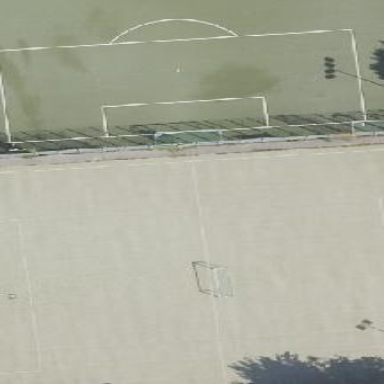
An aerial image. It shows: Soccer pitch for outdoor sports and leisure activities.